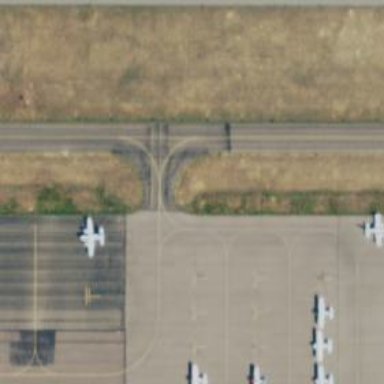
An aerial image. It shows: Image of taxiway at airport.